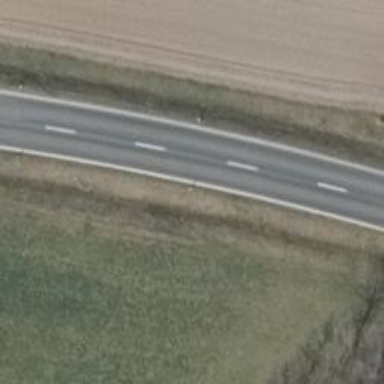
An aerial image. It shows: Secondary road with asphalt surface.